Question: I have a UIView that allows the user to draw a line (myLine) on the screen. This UIView is directly above another UIView that has several shapes drawn with CGPaths. When the user taps on one of these shapes I need to erase any portion of myLine that is above one of these other shapes as if I was erasing the pixels with an eraser.
What would be the best way to approach this?

I need the light blue part of the line to be erased leaving the dark blue portion
1) (current approach partially works) I'm able to use the path shape from the bottom view as a mask in the top view but it is only masking the UIView. If I later need to change the mask location the vector strokes are still there. (I know this is because all off my lines are being redrawn in the drawrect of the view)
2) After I draw each line should I somehow cache the drawing as an image and THEN
slice out the parts inside the triangle?
3)Is there a better approach to this?
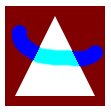
Answer: This link provided the answer:
<URL>
I cache the drawing to a bitmap context and then clip out
the unneeded parts of the bitmap.